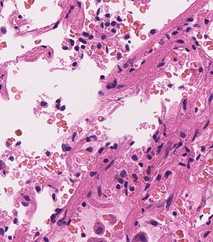
Tumor epithelial tissue: no
Tumor-associated stroma tissue: no
Normal tissue: yes